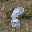
Label: 8